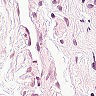
Metastatic tissue present: no